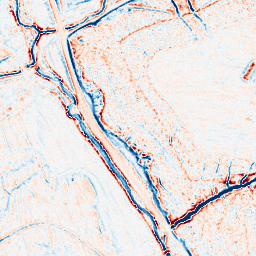
Category: edge_preserving
Decomposition family: bilateral
Decomposition parameters: d: 9
sigma_color: 75
sigma_space: 25
Upsampling method: quadratic
Upsampling parameters: scale: 2
Upsampling scale: 2